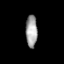
Tissue: prostate
Cell type: Myeloid cells
Senescence score: 0.7507
Nuclear area (px): 366
Mean DAPI intensity: 160.801